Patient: sex M, age 62
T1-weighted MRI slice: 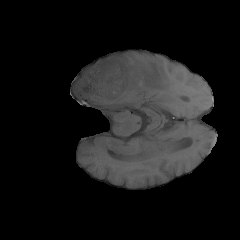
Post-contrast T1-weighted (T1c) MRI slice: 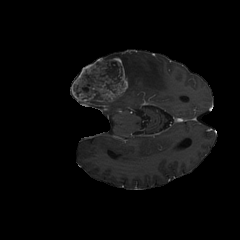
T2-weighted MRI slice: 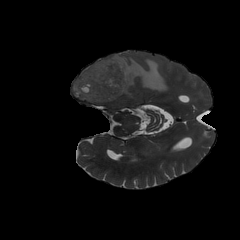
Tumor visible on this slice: yes
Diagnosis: Glioblastoma, IDH-wildtype
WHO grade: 4